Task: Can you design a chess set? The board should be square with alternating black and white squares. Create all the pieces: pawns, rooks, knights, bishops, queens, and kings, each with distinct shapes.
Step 3009:
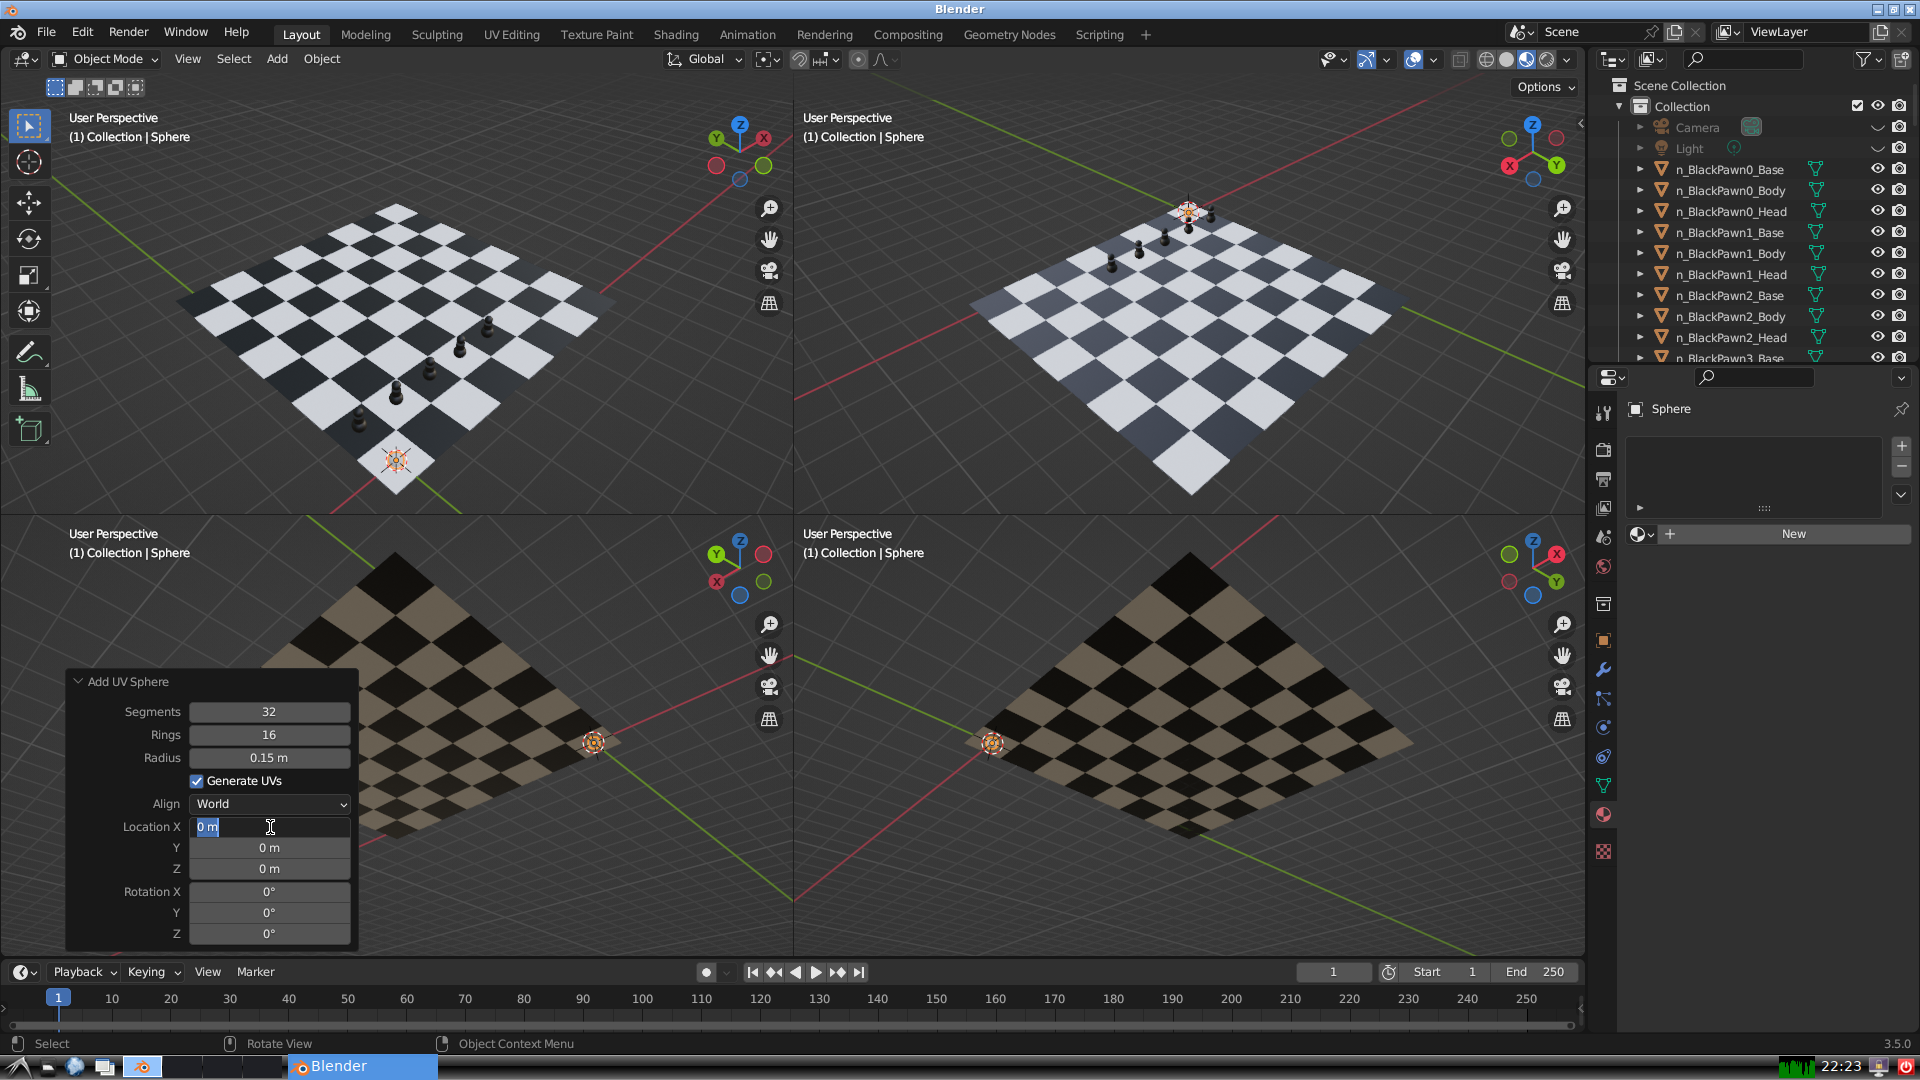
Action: input_text: 5.0